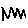
Label: zigzag